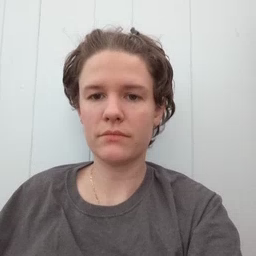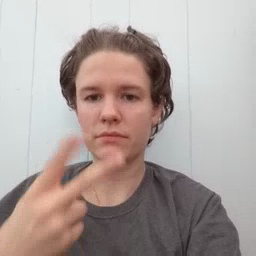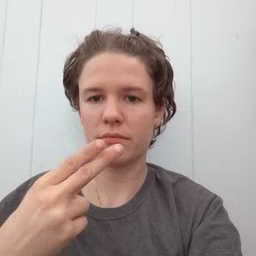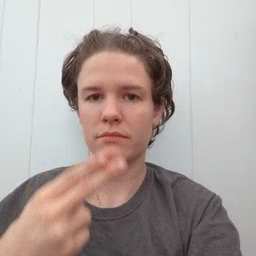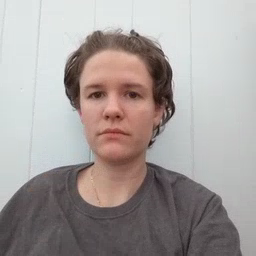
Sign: scissors